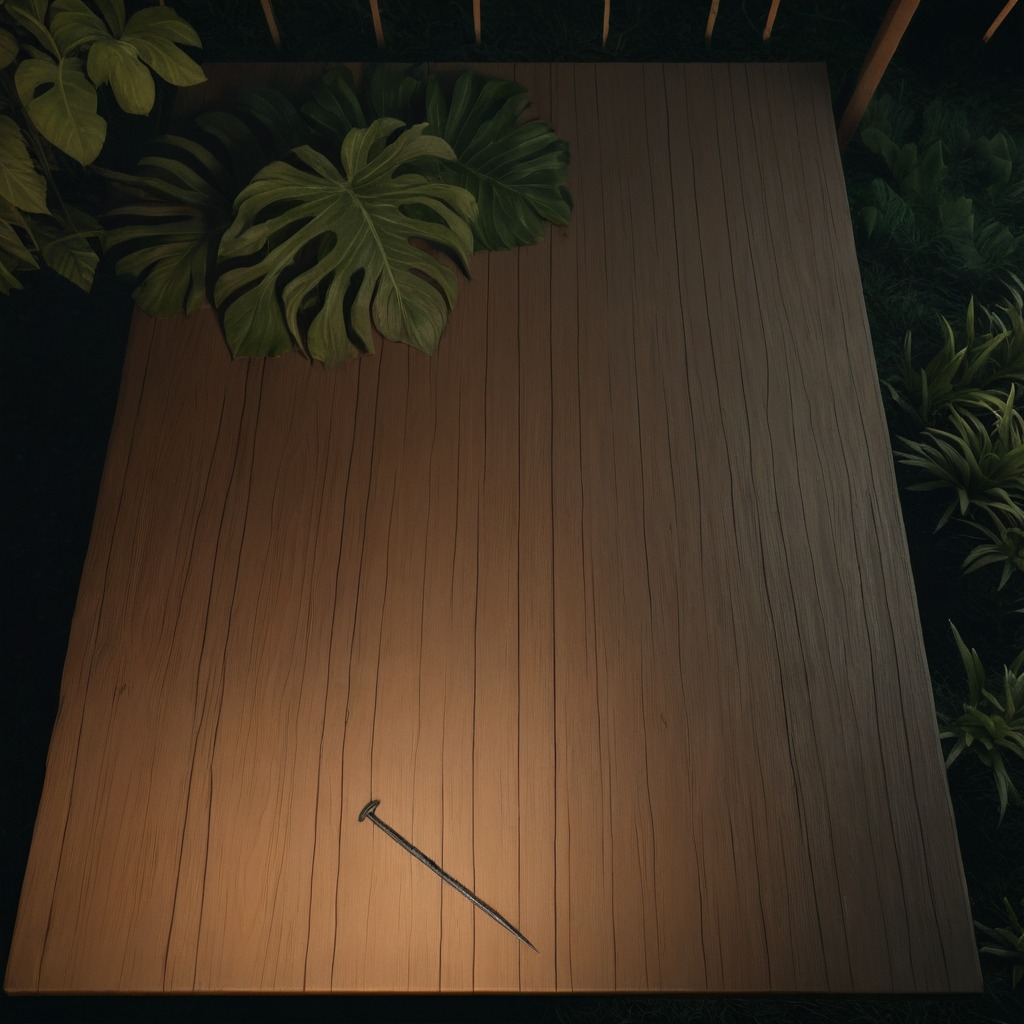
An iron nail is lying on a wooden table inside a jungle field workshop tent at night.